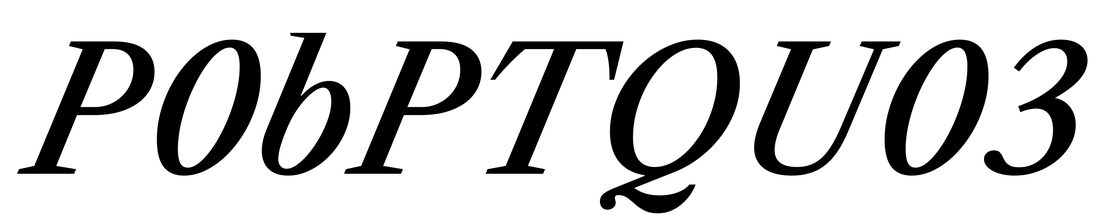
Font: LibreCaslonText-Italic_Medium_Italic